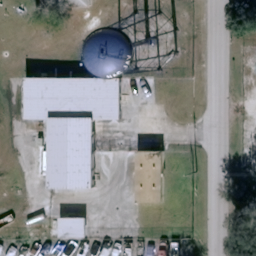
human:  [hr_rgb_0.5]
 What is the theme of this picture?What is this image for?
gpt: storage tanks